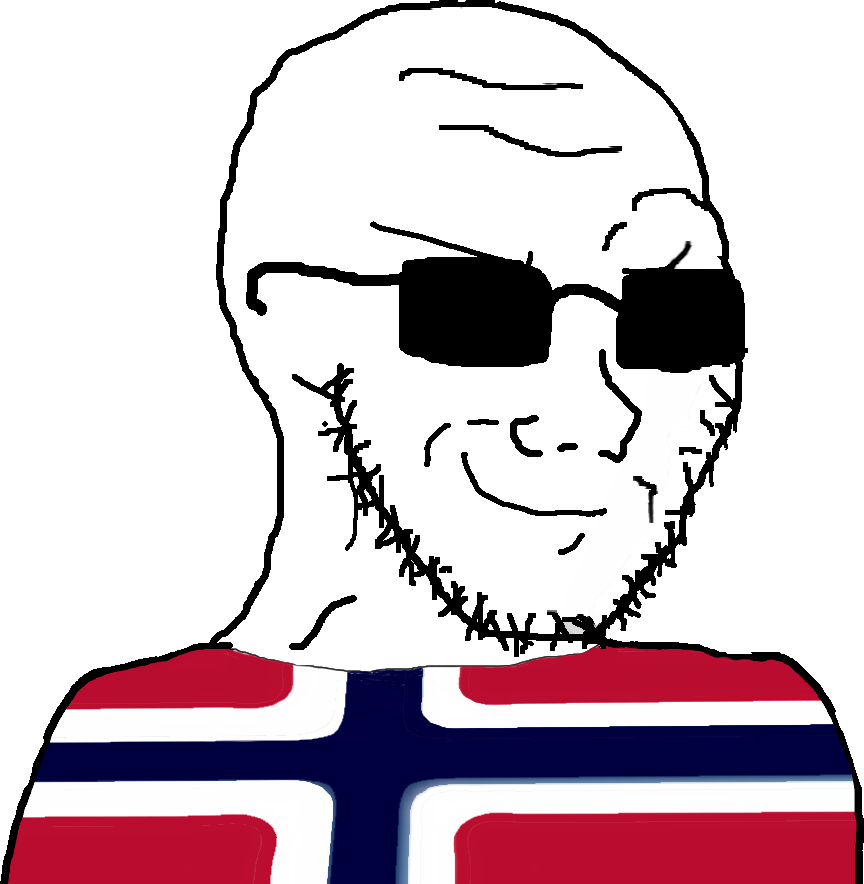
Label: 5_Soyjak